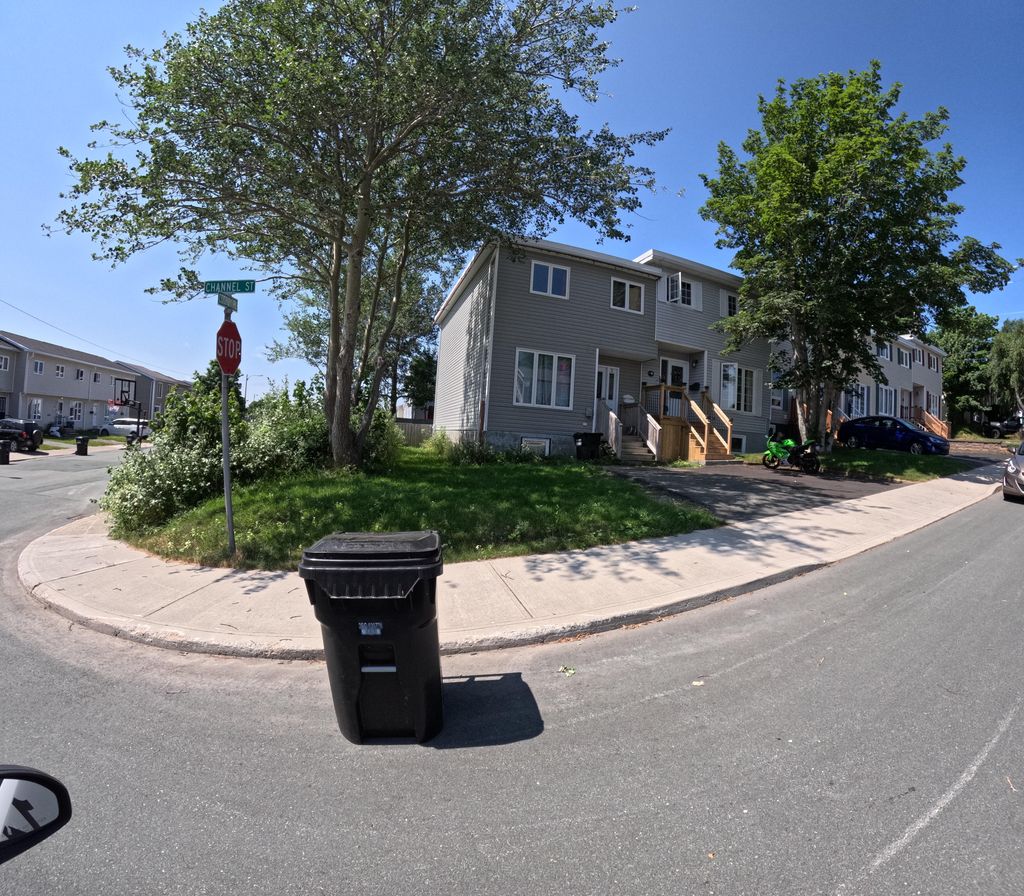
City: st_johns